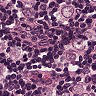
Metastatic tissue present: yes